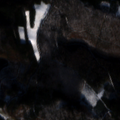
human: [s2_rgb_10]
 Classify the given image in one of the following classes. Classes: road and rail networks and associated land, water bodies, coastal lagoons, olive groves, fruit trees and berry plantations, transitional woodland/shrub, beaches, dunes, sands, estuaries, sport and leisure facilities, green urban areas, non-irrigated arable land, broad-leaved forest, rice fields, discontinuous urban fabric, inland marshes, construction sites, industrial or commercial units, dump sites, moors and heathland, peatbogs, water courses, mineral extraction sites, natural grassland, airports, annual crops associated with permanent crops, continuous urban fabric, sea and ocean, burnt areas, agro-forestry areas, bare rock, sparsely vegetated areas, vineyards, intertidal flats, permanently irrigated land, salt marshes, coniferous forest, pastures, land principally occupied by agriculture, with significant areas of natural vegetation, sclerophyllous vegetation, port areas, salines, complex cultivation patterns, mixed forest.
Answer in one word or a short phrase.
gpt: broad-leaved forest, coniferous forest, mixed forest